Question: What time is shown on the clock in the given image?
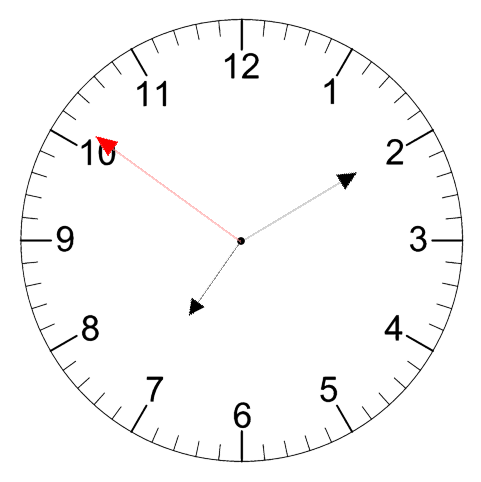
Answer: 07:09:51